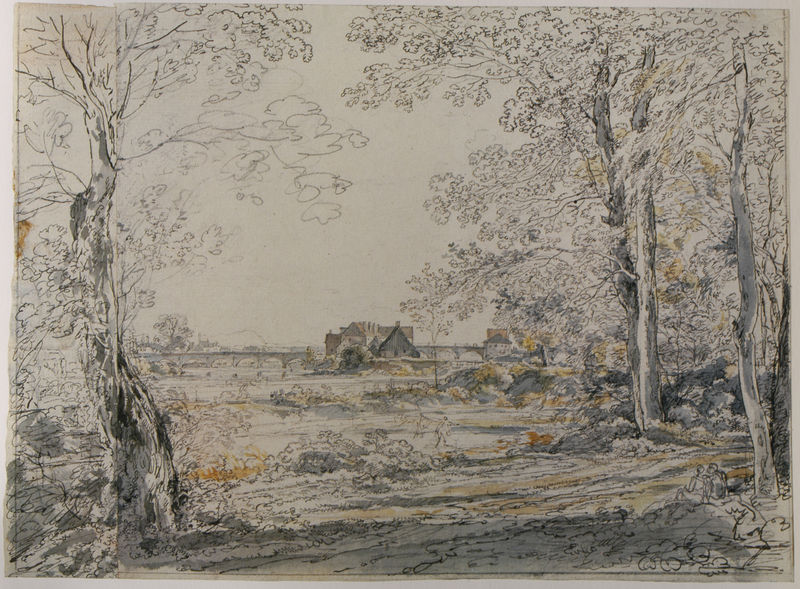
Titel: Isarbrücken mit Kohleinsel in München
Künstler: Johann Georg von Dillis
Standort: Norddeutschland
Institution: Privatsammlung
Schlagwörter: baum, berg, blätter, feder, felsen, gemälde, himmel, laub, schatten, wasser, weiß, aquarell, baumstämme, bäume, fluss, gelb, grün, komposition, landschaft, menschen, ocker, see, stadt, ufer, äste, abend, braun, fenster, grau, hintergrund, licht, orange, pfeiler, schwarz, skizze, straße, zeichnung, blick, dach, gebäude, gras, haus, weg, wiese, beige, rahmen, bild, ast, baumstamm, birke, feld, ferne, horizont, häuser, hügel, natur, spiegelung, stamm, strauch, weide, weite, zweige, brücke, busch, büsche, gebüsch, hütte, sonne, sträucher, wiesen, boden, paar, pflanzen, wald, kamin, liebe, papier, ruhe, rahmung, ansicht, acker, reisig, berge, zug, dorf, dächer, giebel, grafik, graphik, landschaftsmalerei, linien, bauernhof, herbst, hof, idylle, rast, figuren, rundbogen, joche, böschung, stämme, grass, striche, waldrand, bögen, laviert, tusche, weiden, steinbrücke, wandern, zweig, ideal, lichtung, druck, schwarzweiss, radierung, stich, scharz, konturen, strich, bleistift, entwurf, tinte, fleck, liebespaar, sicht, rinde, blattwerk, laubbäume, bauernhaus, gehöft, siedlung, landwirtschaft, viadukt, gestrüpp, lavierung, höfe, brückenbogen, coloriert, mischtechnik, brückenbögen, erle, unvollständig, flüchtig, skizziert, aquaeduct, bäöume, kizziert, skiziert, wald zeichnung, brucken